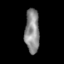
Tissue: skin
Cell type: Epithelial cells
Senescence score: 0.2803
Nuclear area (px): 623
Mean DAPI intensity: 138.074